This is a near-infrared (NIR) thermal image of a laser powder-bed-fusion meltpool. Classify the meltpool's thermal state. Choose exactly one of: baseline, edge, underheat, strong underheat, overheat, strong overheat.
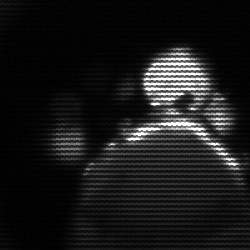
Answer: edge